Aerial crown-view tile of a tropical tree (Barro Colorado Island, Panama), acquired 20250512:
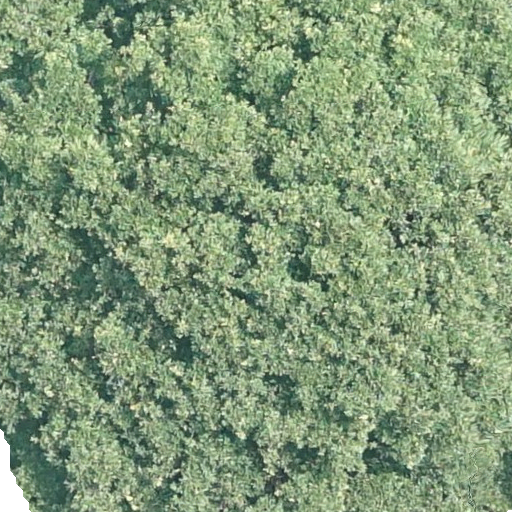
Species: Ficus obtusifolia
GBIF accepted scientific name: Ficus obtusifolia
Crown area: 680.167 m²